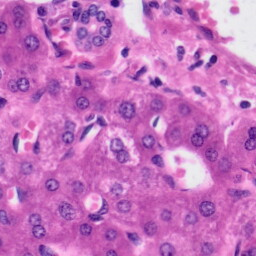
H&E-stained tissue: Liver